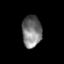
Tissue: prostate
Cell type: Fibroblasts
Senescence score: 0.8291
Nuclear area (px): 607
Mean DAPI intensity: 119.629